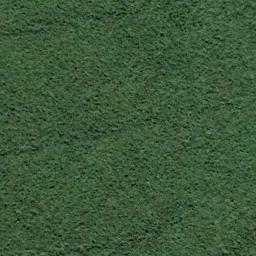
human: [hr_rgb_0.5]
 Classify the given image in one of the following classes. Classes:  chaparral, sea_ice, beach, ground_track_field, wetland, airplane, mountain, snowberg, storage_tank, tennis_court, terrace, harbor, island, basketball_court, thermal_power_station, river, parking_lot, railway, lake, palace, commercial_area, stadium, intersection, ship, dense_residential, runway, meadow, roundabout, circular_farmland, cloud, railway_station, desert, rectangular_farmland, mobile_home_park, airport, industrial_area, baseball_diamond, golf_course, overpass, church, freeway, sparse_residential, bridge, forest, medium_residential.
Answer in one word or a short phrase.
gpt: meadow